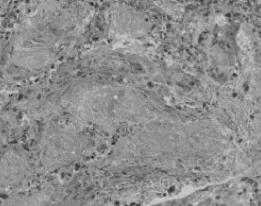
B) Microscopic image of surgical specimen after chemotherapy. Half of the tumor shows degeneration, necrosis, and fibrosis.
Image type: pathology (h&e)